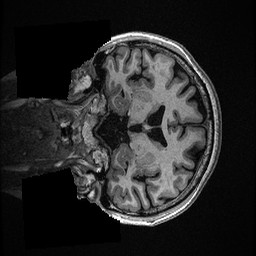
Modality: T1w
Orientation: coronal
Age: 59
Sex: female
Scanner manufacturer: ge
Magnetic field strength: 3 T
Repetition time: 0.006952 s
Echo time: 0.00292 s